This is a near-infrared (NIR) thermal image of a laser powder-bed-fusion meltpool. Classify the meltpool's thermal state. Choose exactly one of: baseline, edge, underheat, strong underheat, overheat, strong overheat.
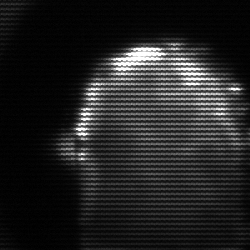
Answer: baseline